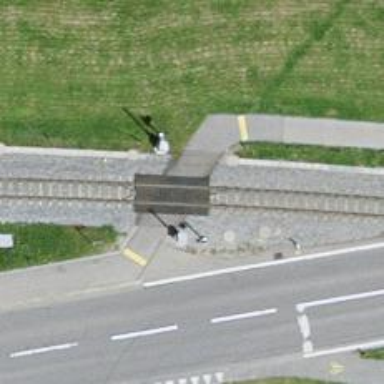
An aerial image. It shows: Railway crossing.